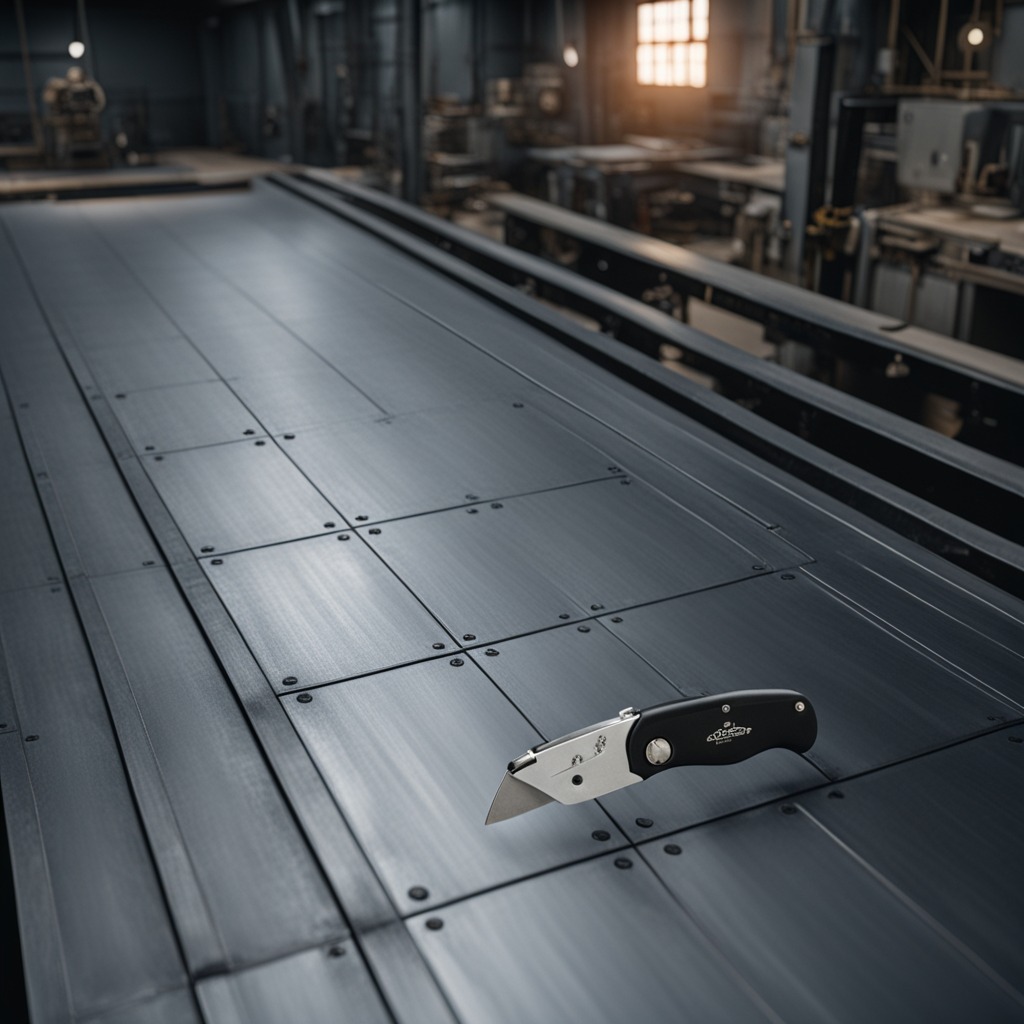
A utility knife is lying on the cold steel table in a mining workshop.